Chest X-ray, PA view. Patient: 42 years old, sex M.
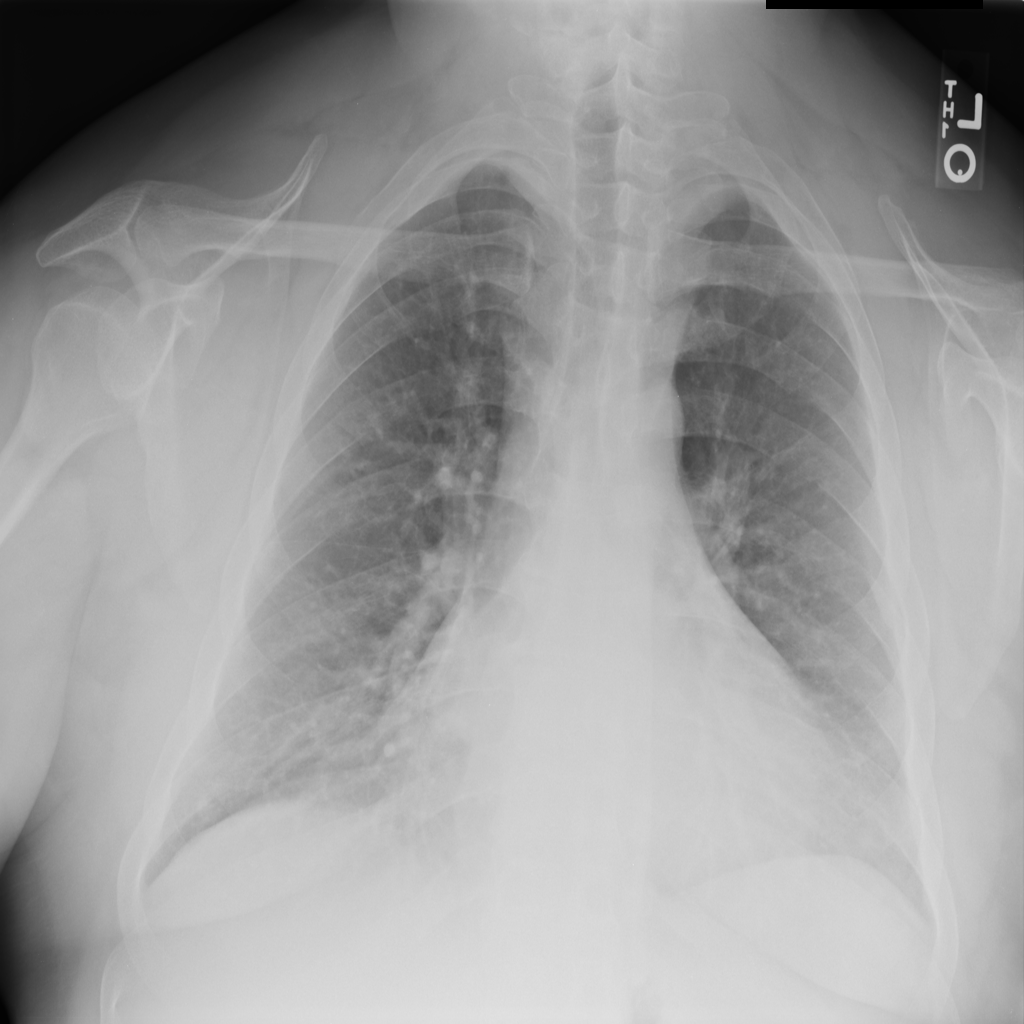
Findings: No Finding